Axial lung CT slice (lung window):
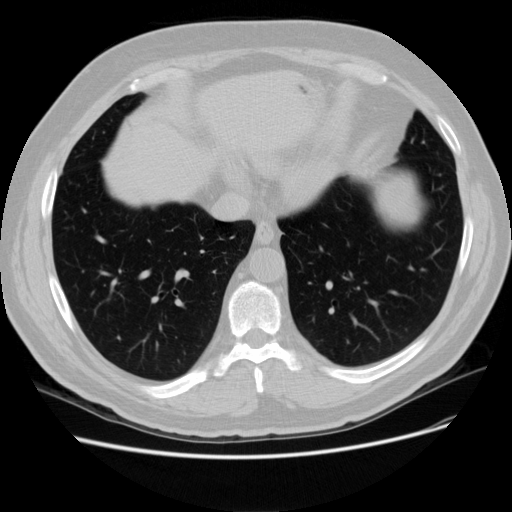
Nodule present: no